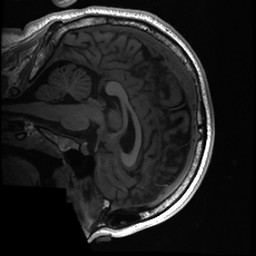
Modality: T1w
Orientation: sagittal
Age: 31
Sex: male